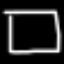
Label: square